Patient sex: M
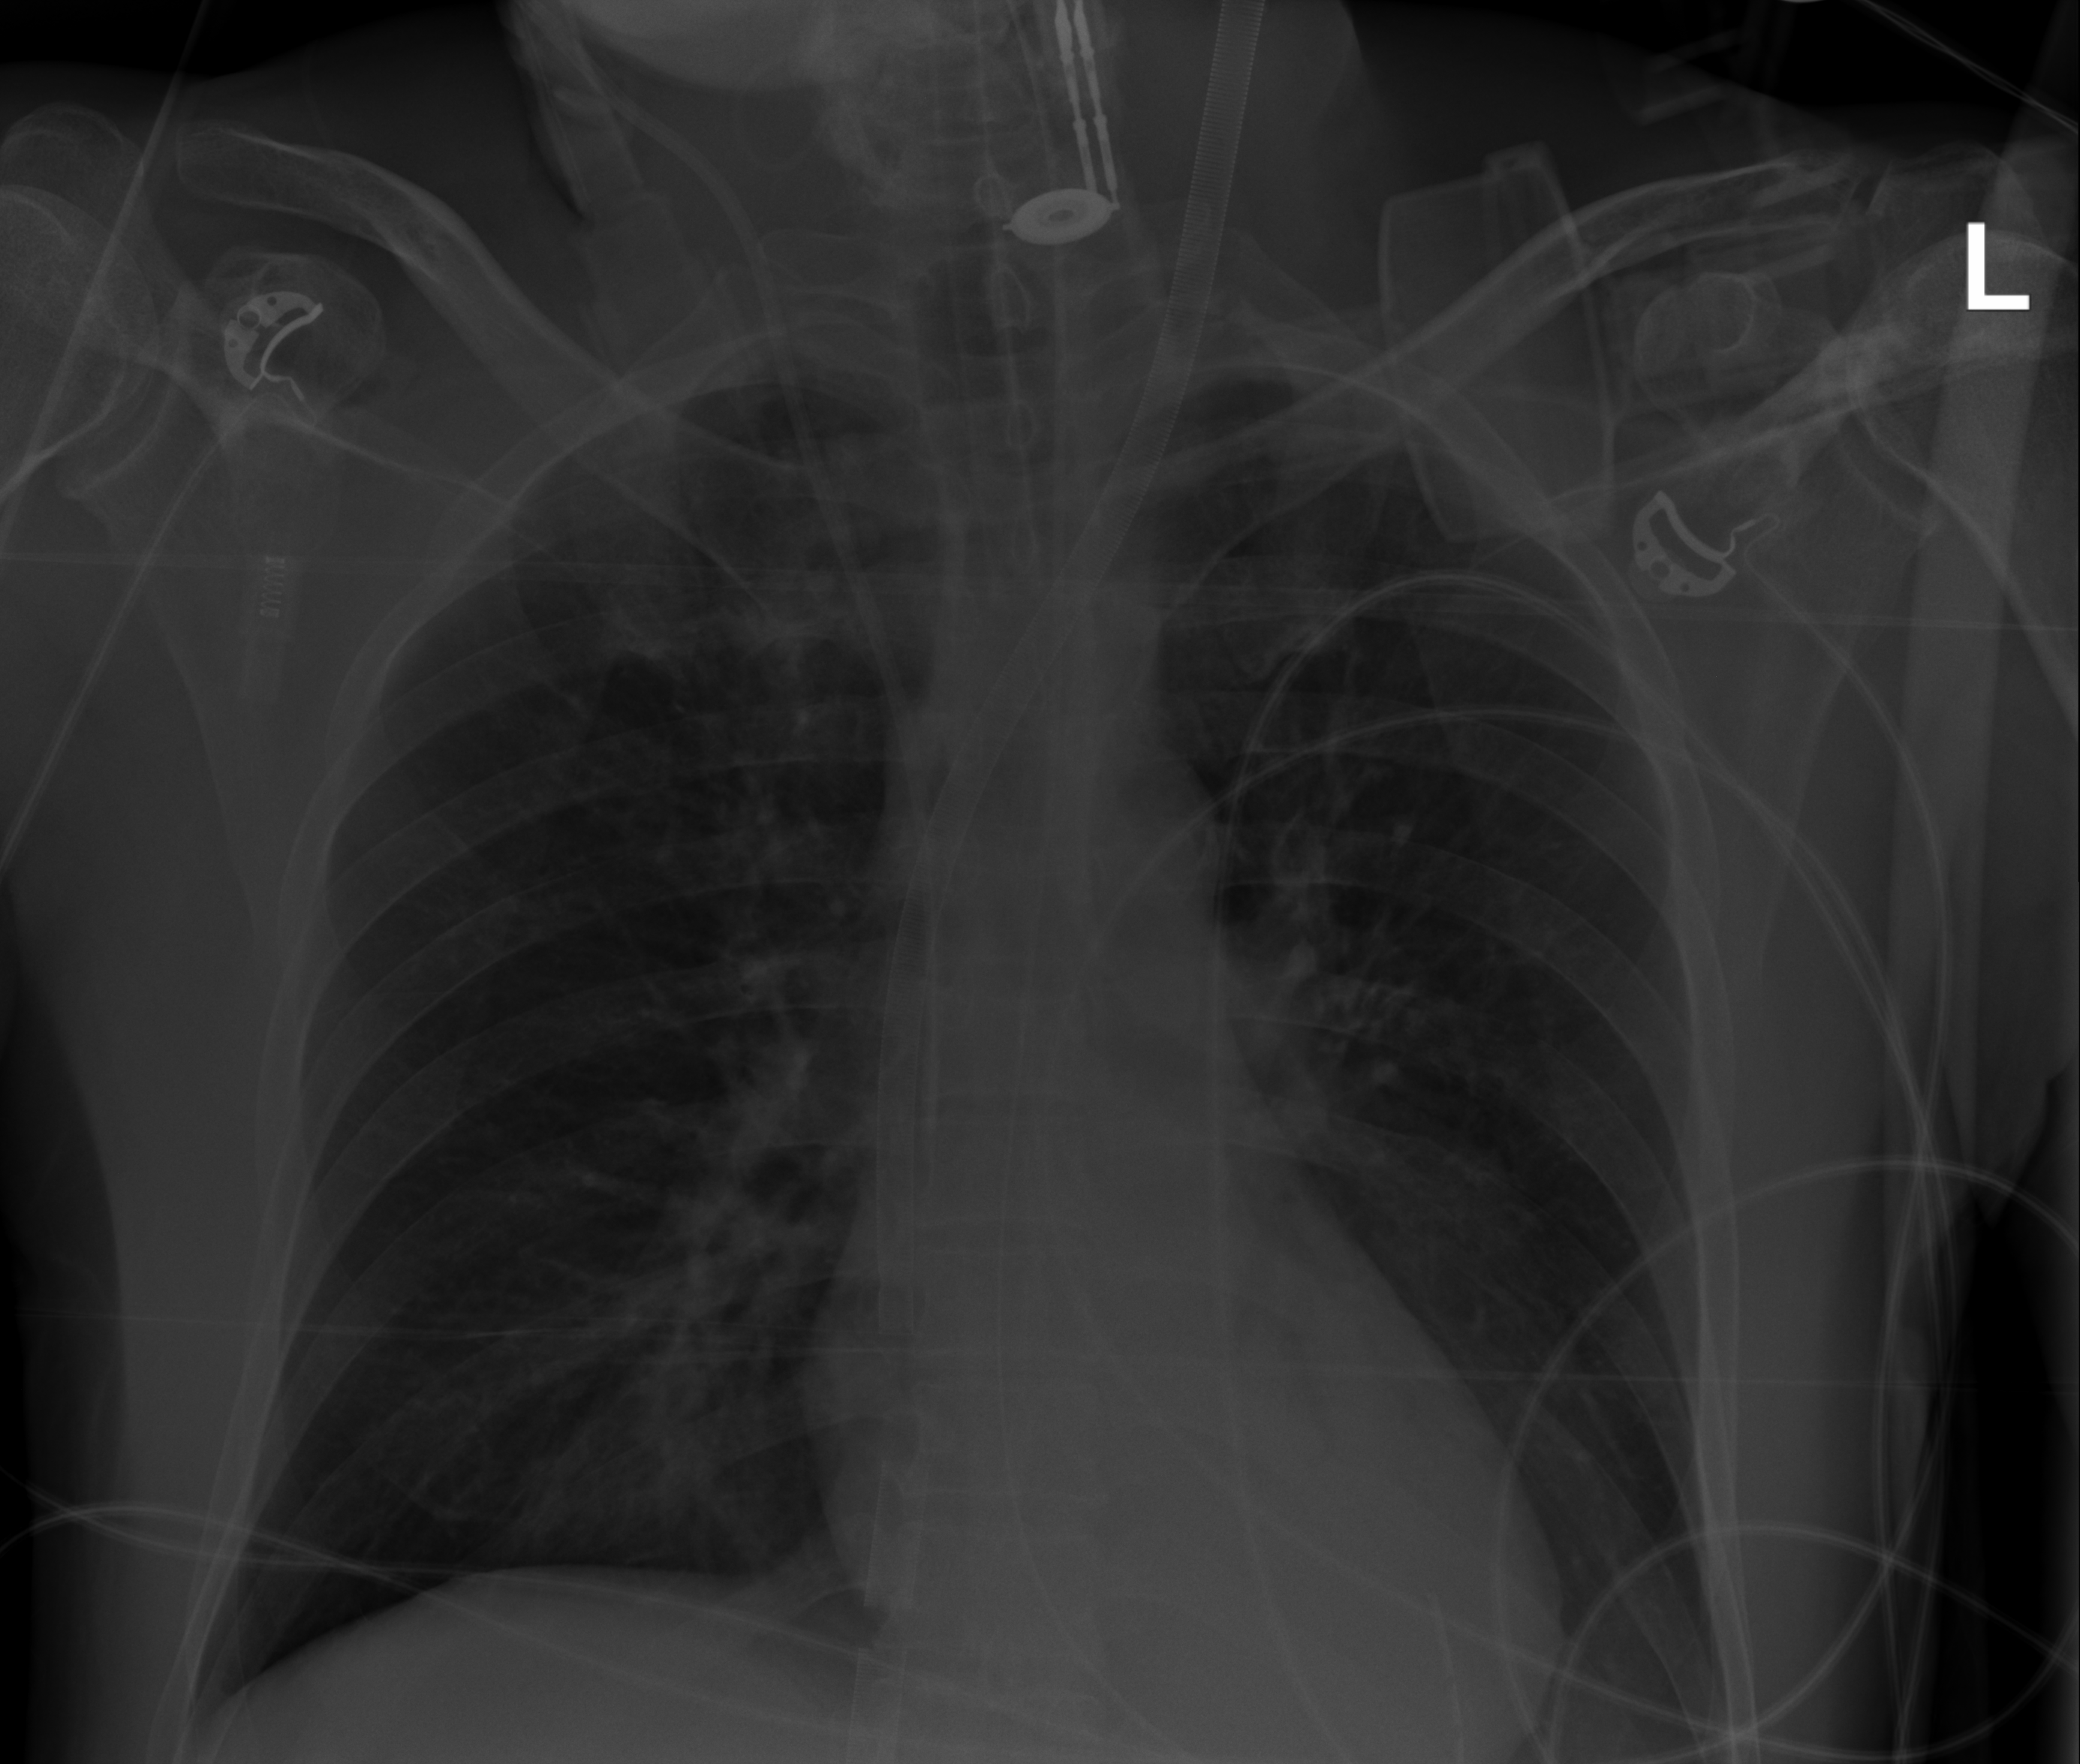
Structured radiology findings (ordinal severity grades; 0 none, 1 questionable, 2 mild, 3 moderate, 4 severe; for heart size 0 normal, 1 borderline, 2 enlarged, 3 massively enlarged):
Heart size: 0
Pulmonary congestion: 0
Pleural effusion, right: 0
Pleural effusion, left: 0
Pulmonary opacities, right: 0
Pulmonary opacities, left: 3
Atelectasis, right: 2
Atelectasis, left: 2